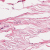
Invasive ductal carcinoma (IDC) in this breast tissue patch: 0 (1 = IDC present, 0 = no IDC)